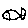
Label: fish